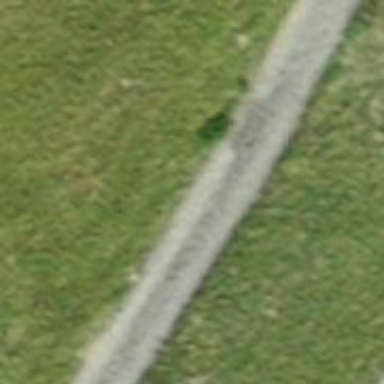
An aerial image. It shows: Gravel track with grade 1 track type.